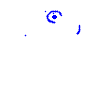
Particle: electron